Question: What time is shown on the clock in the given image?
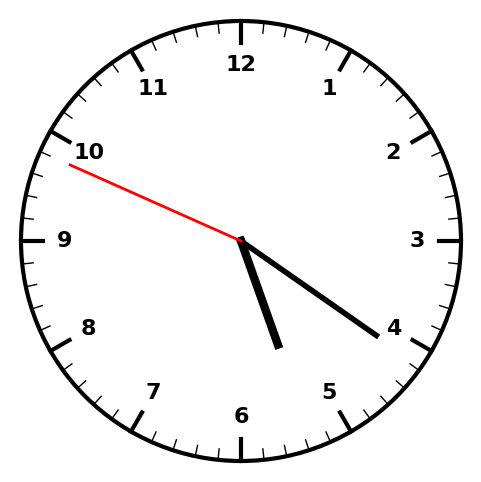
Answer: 05:20:49